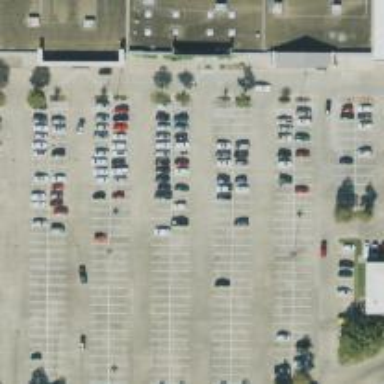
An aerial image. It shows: Parking space.